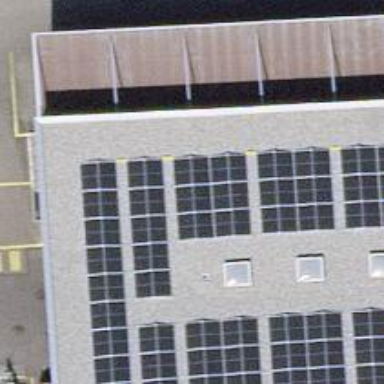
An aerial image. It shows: Solar power generator using photovoltaic method with solar photovoltaic panel types.